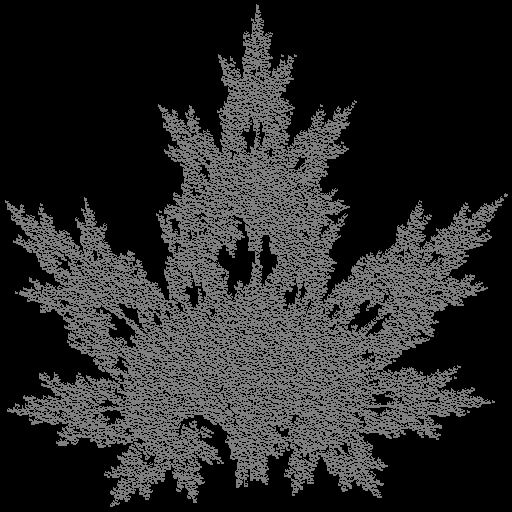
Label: maple_leaf